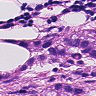
Metastatic tissue present: yes